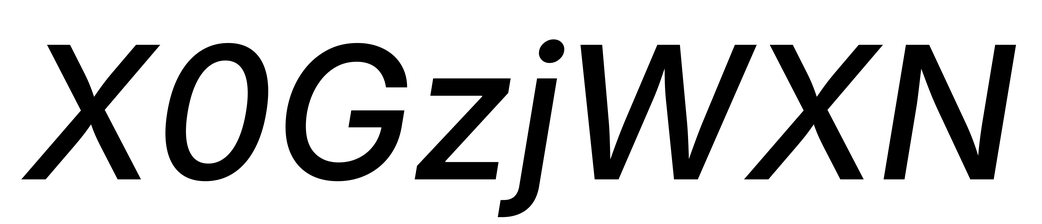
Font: Inter-Italic_Medium_Italic